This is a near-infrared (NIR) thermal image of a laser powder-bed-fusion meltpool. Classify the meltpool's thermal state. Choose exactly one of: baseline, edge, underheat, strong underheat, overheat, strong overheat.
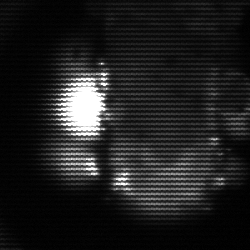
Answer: strong underheat